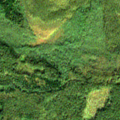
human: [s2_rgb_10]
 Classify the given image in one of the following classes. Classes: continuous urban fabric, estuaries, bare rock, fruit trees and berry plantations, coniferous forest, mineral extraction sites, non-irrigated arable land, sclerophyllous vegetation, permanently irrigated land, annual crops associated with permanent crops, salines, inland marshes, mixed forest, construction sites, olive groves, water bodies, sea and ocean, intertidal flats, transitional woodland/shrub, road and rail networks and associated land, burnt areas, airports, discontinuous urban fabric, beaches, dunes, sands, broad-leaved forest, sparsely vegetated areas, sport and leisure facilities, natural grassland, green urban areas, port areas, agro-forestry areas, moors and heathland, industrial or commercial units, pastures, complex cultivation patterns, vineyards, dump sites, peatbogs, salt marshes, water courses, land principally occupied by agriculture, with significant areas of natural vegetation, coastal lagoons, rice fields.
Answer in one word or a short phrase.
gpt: broad-leaved forest, coniferous forest, mixed forest, transitional woodland/shrub